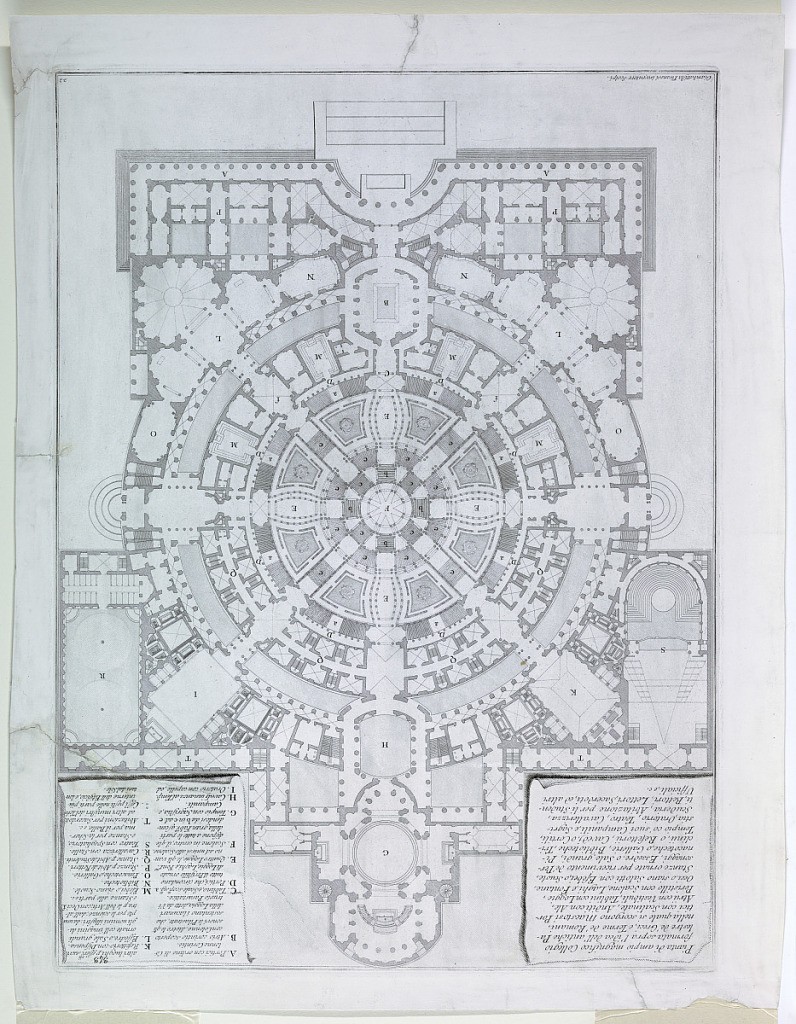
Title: Plan of an imaginary ancient seat of learning
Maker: Giovanni Battista Piranesi, Italian, 1720–1778
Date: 1750
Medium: Etching on white paper
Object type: Print
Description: Vertical rectangle. Plan of a large circular structure with radiating crilces and pavilions. Description, upper left; key, upper right. Inscribed, lower left: "Giambattista Piranesi inventore scolpi." Plate 22 of the "Opere varie di architettura prospettive ---"

Focillon, vol.    II, P. 18, nO. 121 (22). Reprint